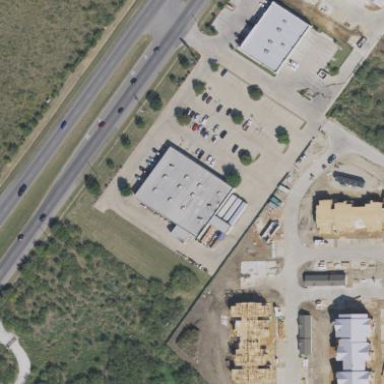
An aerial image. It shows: Building.